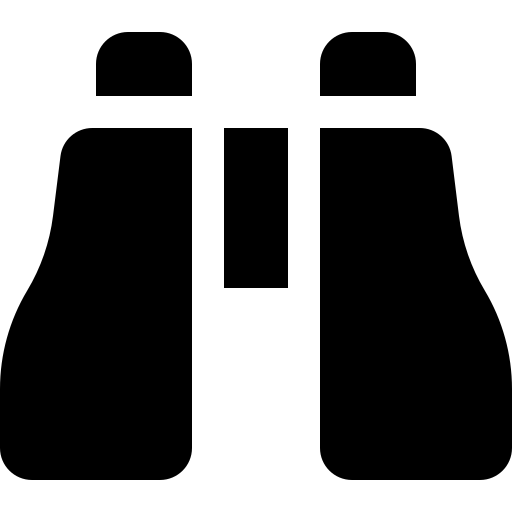
Tags: icon, FontAwesome, fa-icon, solid, binoculars